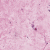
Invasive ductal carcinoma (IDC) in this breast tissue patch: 0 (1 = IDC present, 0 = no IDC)